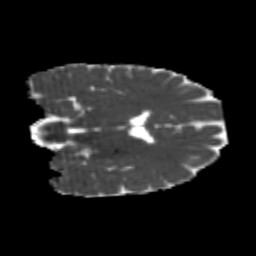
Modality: MD
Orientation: coronal
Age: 21
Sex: female
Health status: healthy
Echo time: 0.074 s